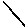
Label: line